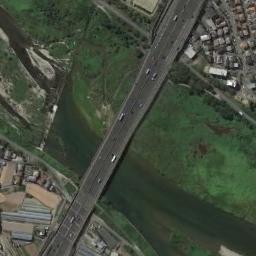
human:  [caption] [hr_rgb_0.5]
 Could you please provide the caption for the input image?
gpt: A bridge built on a dark green river and the flood bed of the river while the residential area on one side of the river, And the farmland on the other side of the river .

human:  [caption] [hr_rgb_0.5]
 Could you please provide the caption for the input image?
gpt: The bridge is bi-directional, And the water under the bridge appears dark blue .

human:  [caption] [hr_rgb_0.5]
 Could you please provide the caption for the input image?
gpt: There is a bridge over the swampy land with many buildings beside .

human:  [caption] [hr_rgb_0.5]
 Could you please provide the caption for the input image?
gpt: A bridge connects the land on both sides of the slender river  There are long green river banks on both sides of the river  There are several sandbanks in the middle of the river  There are many cars on the bridge  There are many buildings and roads on the land .

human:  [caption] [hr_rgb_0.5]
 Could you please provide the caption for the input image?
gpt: Many buildings are at either end of the bridge .